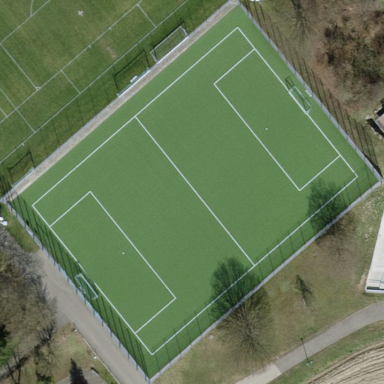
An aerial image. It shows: Artificial turf soccer pitch for leisure sports.